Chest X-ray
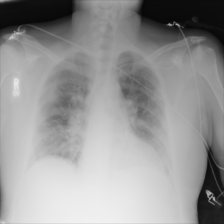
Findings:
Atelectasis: negative
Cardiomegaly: negative
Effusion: negative
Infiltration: positive
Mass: negative
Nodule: negative
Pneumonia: negative
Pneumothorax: negative
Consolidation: negative
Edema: negative
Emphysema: negative
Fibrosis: negative
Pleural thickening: negative
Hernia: negative